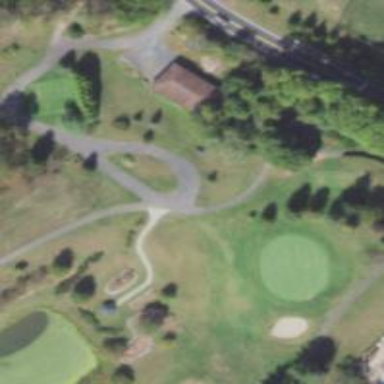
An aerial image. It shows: Service road used as golf cart path.